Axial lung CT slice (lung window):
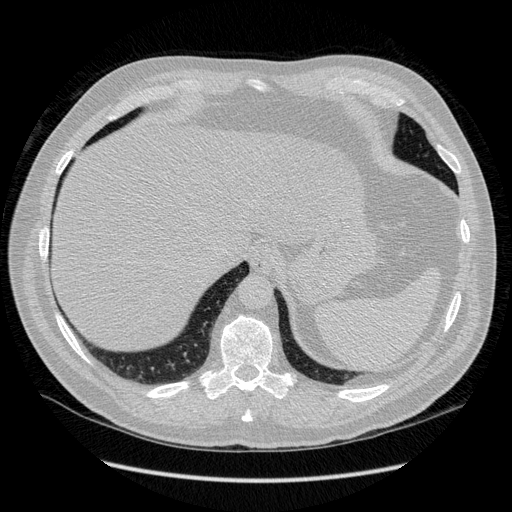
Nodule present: no